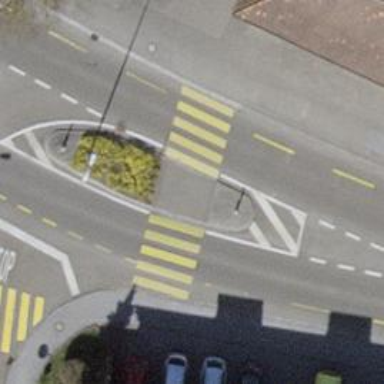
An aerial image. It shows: Traffic calming island.